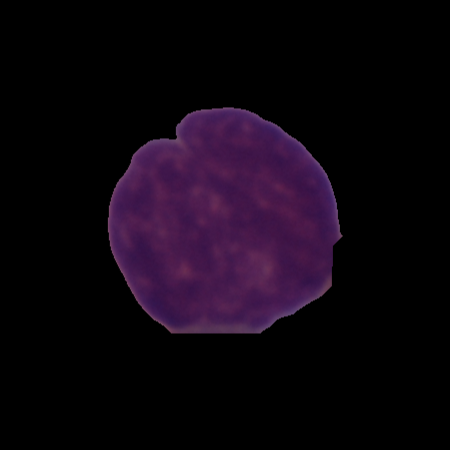
Label: cancer